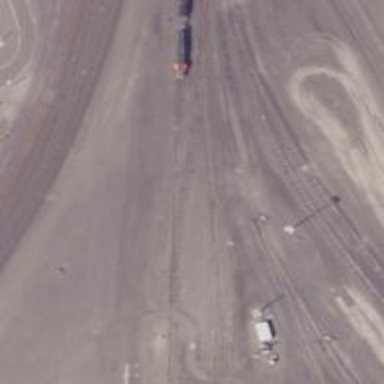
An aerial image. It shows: Railway spur service.